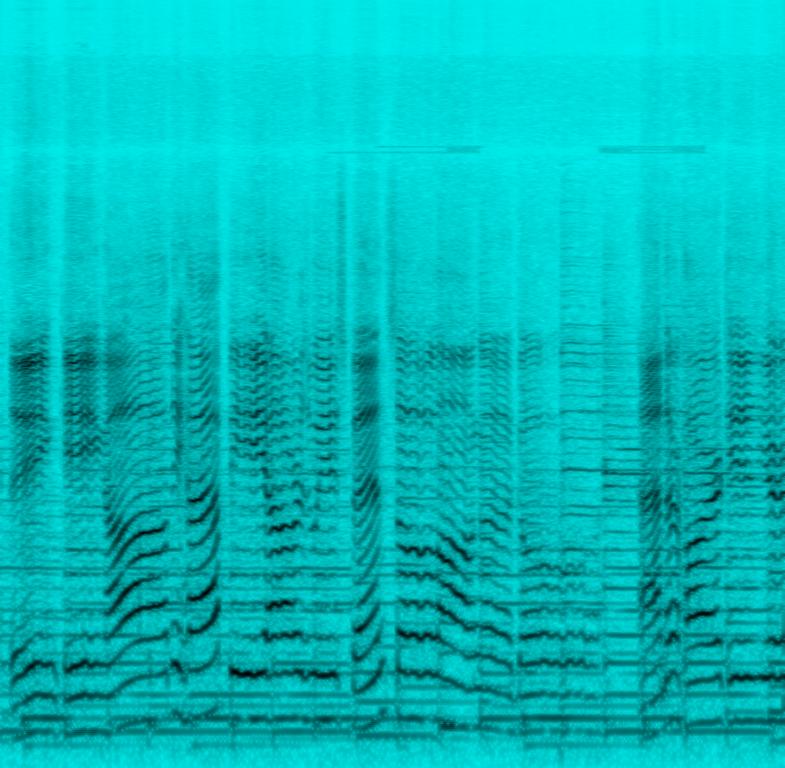
The low quality recording features a soft rock song sung by a flat male vocal over mellow, acoustic rhythm guitar chords. It sounds vintage and therefore nostalgic, emotional, sentimental and warm. The recording is a bit noisy and in mono as well.